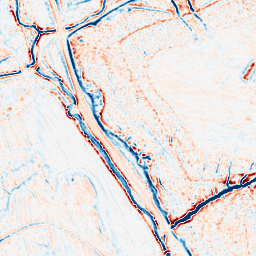
Category: edge_preserving
Decomposition family: bilateral
Decomposition parameters: d: 9
sigma_color: 50
sigma_space: 150
Upsampling method: bilinear
Upsampling parameters: scale: 2
Upsampling scale: 2